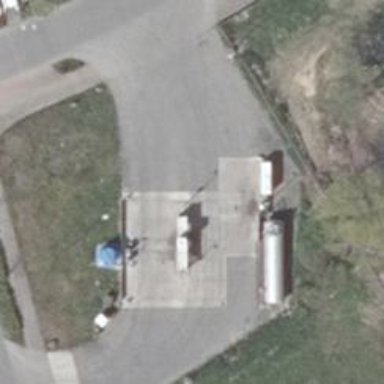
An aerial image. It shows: Fuel station.